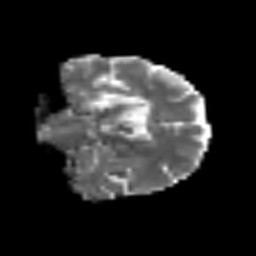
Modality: MD
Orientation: coronal
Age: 75
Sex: female
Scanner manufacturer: siemens
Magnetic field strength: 3 T
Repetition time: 3.2 s
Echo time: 0.081 s